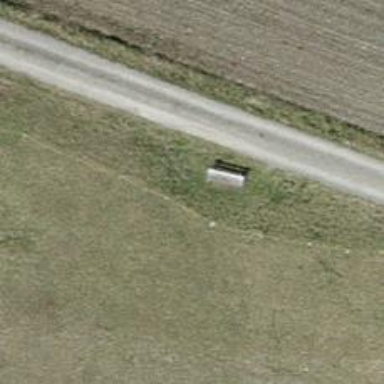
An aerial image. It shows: Bench for seating.